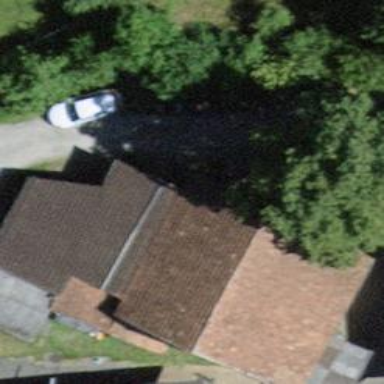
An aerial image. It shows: Barn.